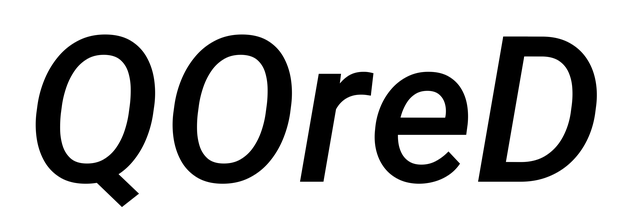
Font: Roboto-Italic_Medium_Italic